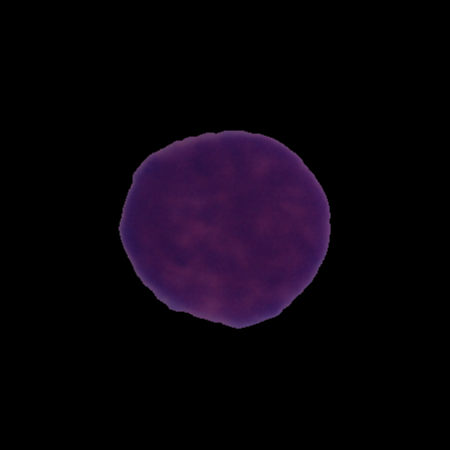
Label: cancer